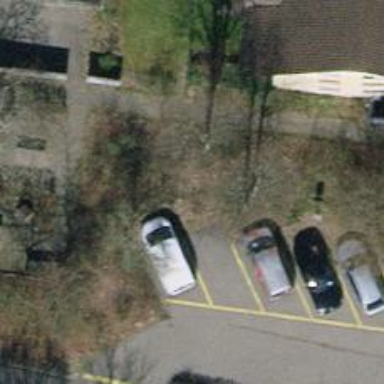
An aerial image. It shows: Urban area featuring tree as natural element.